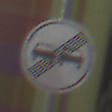
Verkehrszeichen: EndeUeberholverbot
Umgebung: Outdoor, Special
Tageszeit: MorningAfternoon
Wetter: PartlyCloudy
Licht: Natural
Jahreszeit: NotSpecified
Kontrast: HighContrast